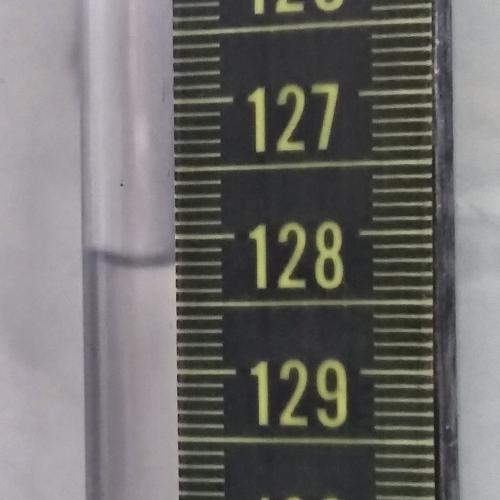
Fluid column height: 128.2 cm